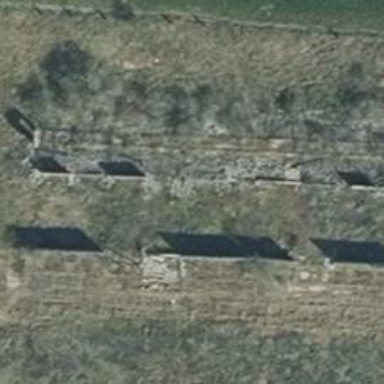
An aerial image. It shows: Scene of historic ruins.